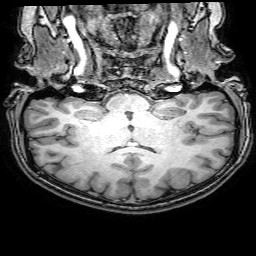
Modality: T1w
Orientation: sagittal
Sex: female
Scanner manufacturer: philips
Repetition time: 0.008153 s
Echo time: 0.00373 s